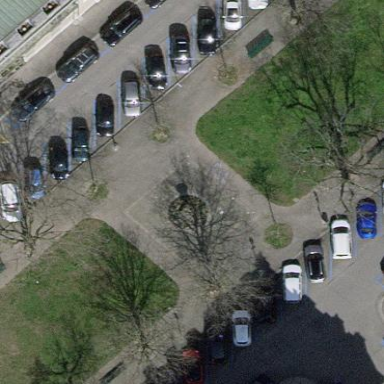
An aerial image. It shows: Lovely park for leisure and relaxation.